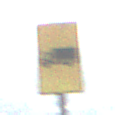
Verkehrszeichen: KFZZulaessigeGesamtmasse3Komma5TOhnePfeilsymbol
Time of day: Midday
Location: Outdoor (Nature)
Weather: PartlyCloudy
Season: NotSpecified
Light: Natural